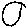
Label: moon